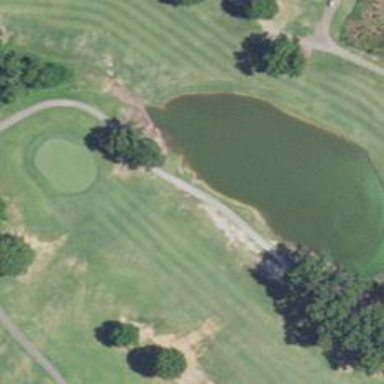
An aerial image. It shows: Golf fairway in the image.